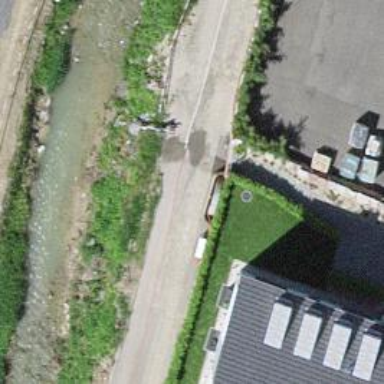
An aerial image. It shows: Cycleway.